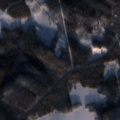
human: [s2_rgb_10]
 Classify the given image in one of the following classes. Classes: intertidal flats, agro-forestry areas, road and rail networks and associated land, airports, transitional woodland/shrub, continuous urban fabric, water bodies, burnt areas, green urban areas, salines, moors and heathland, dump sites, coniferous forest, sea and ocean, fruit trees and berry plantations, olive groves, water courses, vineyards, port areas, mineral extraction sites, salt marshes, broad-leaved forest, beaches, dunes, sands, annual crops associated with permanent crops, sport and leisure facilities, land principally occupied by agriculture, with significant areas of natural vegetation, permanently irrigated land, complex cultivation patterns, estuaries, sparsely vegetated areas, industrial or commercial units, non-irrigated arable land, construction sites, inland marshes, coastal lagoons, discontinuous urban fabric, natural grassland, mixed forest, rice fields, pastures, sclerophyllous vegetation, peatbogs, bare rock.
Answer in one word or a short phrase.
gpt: coniferous forest, mixed forest, transitional woodland/shrub, water bodies